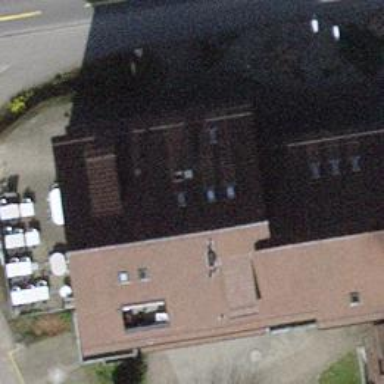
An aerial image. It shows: Restaurant.